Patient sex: F
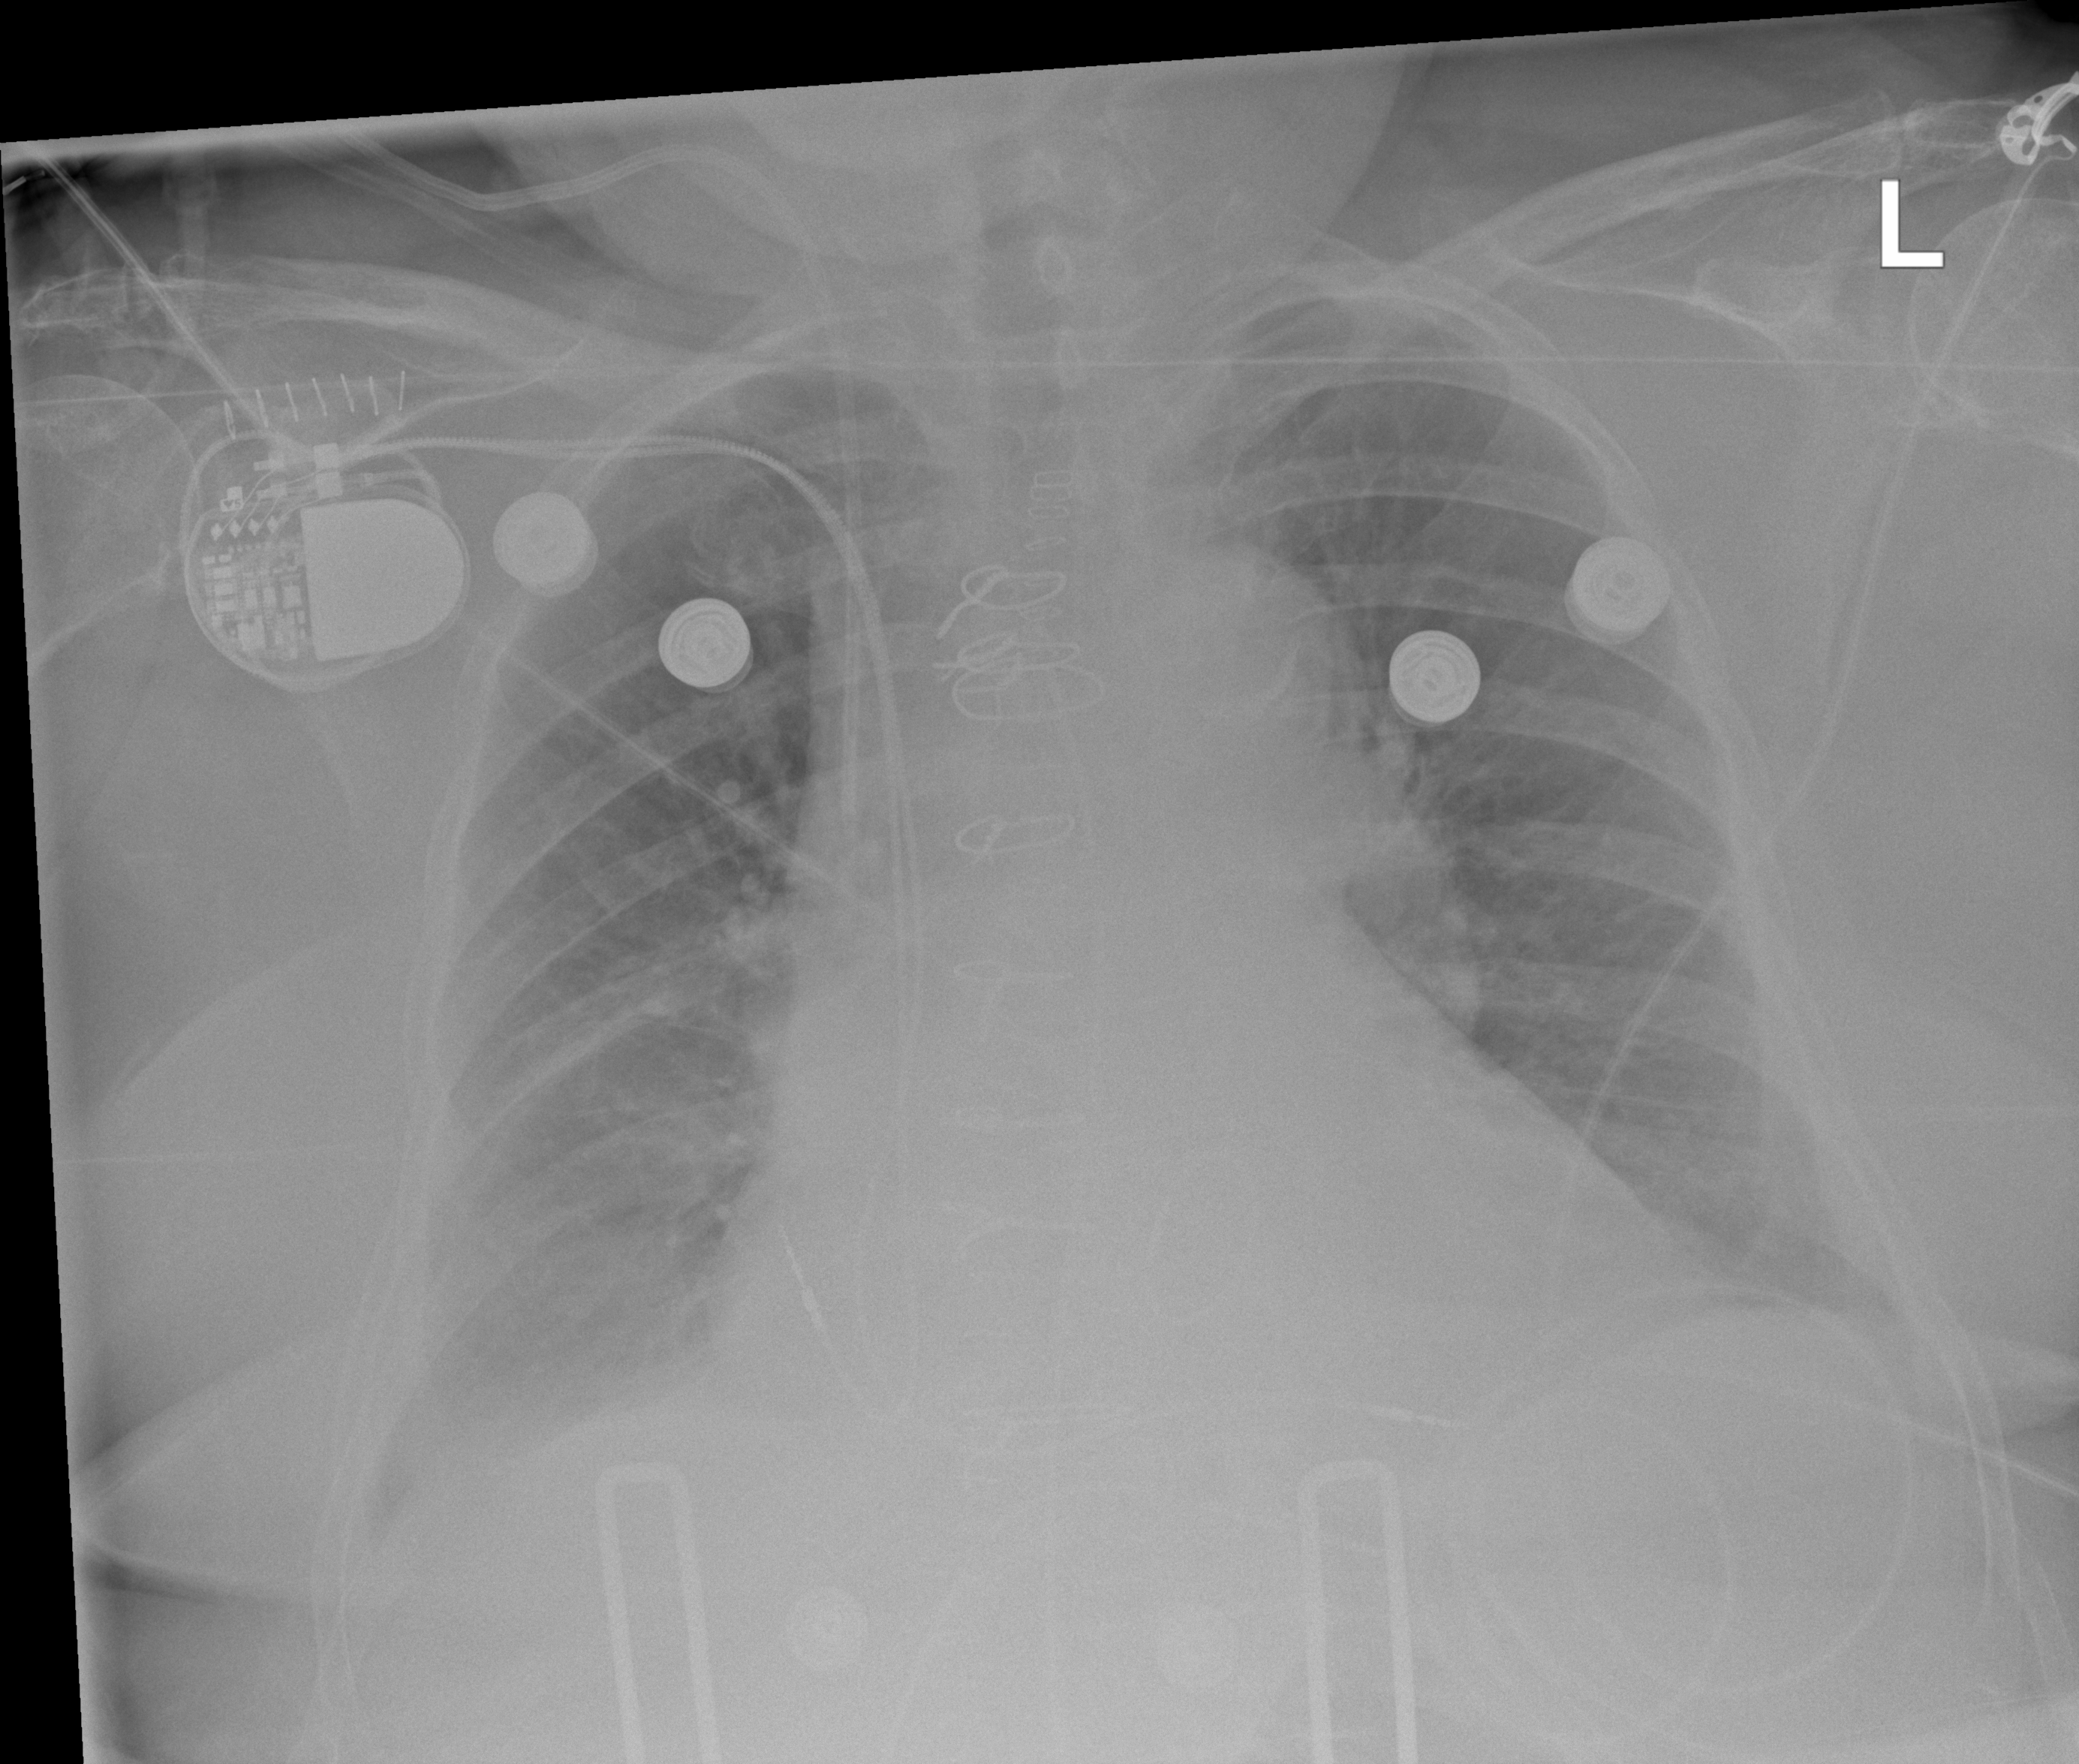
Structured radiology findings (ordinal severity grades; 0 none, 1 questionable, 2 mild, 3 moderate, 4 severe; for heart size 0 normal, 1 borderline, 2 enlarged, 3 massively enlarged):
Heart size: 2
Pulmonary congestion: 1
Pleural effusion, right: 2
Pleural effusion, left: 1
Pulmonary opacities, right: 0
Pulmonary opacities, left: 0
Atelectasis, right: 2
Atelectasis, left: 0